Field crop: maize
Growth stage: 2
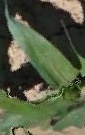
Species: maize